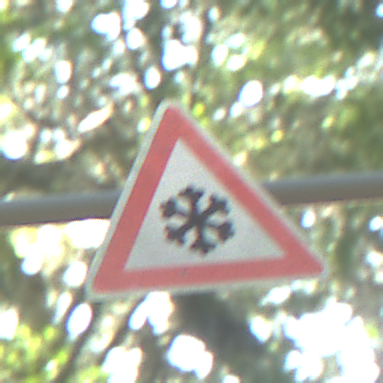
Verkehrszeichen: SchneeOderEisglaette
Umgebung: Outdoor, Nature
Tageszeit: Midday
Wetter: Clear
Licht: Natural
Jahreszeit: NotSpecified
Kontrast: LowContrast